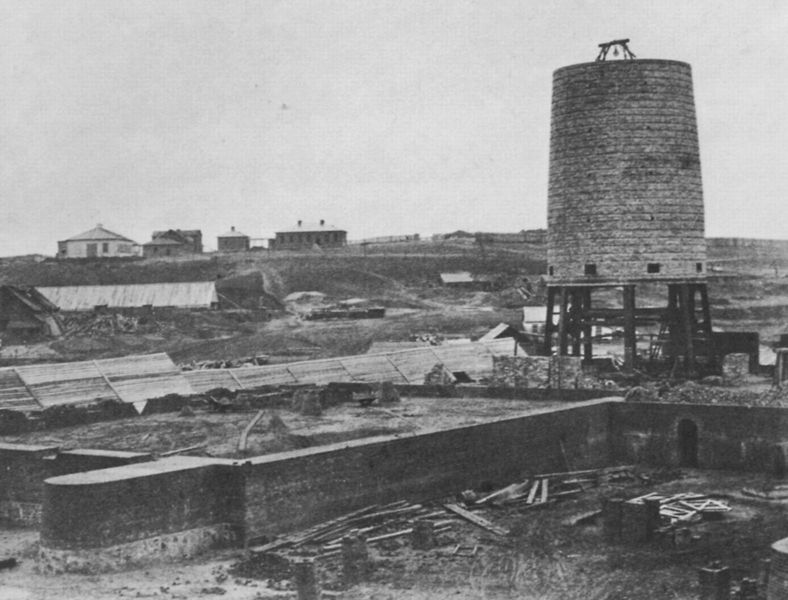
Titel: Bauarbeiten für eine Fabrikanlage der Metallurgischen Gesellschaft von Südrussland, Dnjepr-Region
Künstler: Russischer Photograph
Standort: Helsinki
Institution: Helsingin yliopistom kirjasto
Schlagwörter: dunkel, himmel, schatten, weiß, landschaft, fenster, grau, hell, holz, licht, schwarz, tür, anlage, dach, gebäude, haus, alt, stein, erde, häuser, land, schornstein, turm, russland, dächer, mauer, bauernhof, fabrik, leiter, planken, balken, bretter, tor, foto, fotografie, festung, mauerwerk, schwarz weiss, schlamm, photo, mauern, fässer, streben, zelte, bauwerk, baustelle, matsch, silo, fundament, wasserturm, baracken, kolchose, kombinat, halbton